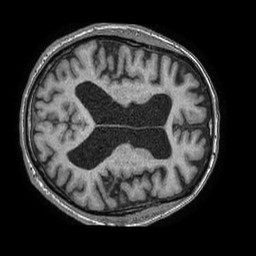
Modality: T1w
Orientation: axial
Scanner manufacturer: philips
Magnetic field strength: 1.5 T
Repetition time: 0.007649 s
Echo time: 0.00348 s